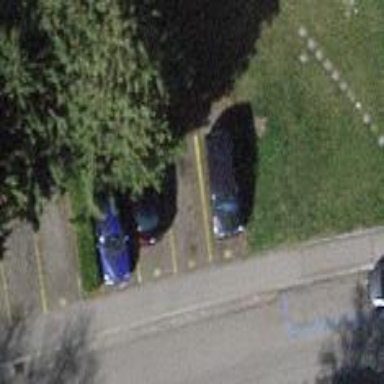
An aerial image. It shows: Street-side parking area with normal parking spaces.